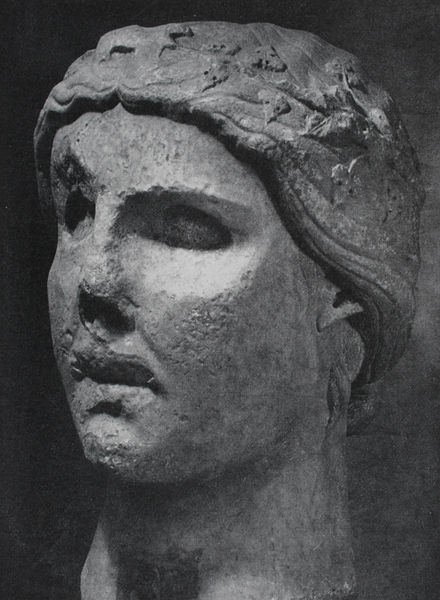
Titel: Kopf der Justitia imperialis - Skulptur für die Brückentoranlage von Capua
Standort: Capua
Institution: Museo Campano
Schlagwörter: blätter, dunkel, kopf, mann, schatten, weiß, ausschnitt, frau, frisur, grau, haar, hut, licht, mund, nase, ohr, schwarz, stirn, blick, ornament, alt, augen, gesicht, mensch, stein, bildnis, hals, portrait, porträt, figur, haare, pflanzen, augenbrauen, kinn, locken, ohren, ranken, skulptur, statue, ton, wangen, studie, nacken, schaden, weiblich, zopf, detail, büste, plastik, wange, foto, fotografie, flechten, antike, links, torso, dreiviertel, schwarzweiß, augenhöhlen, höhlen, haarkranz, entwurf, kranz, staunen, photo, kaputt, efeu, antik, griechisch, gsicht, griechenland, bozzetto, drehung, modelliert, verformt, bozetto, beschädigung, mamor, gemauert, abgetragen, beschädigt, frauenkopf, phto, verwittert, flechtfrisur, ohne nase